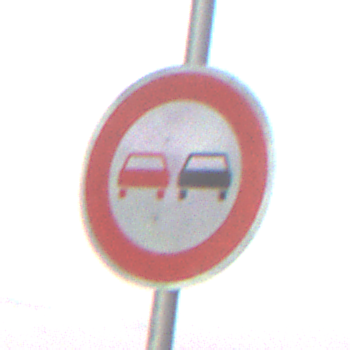
Verkehrszeichen: Ueberholverbot
Umgebung: Outdoor, Nature
Tageszeit: SunriseSunset
Wetter: PartlyCloudy
Licht: Natural
Jahreszeit: NotSpecified
Kontrast: LowContrast